Question: How to do automatic mysql db backup using mysql workbench?

Is it possible?
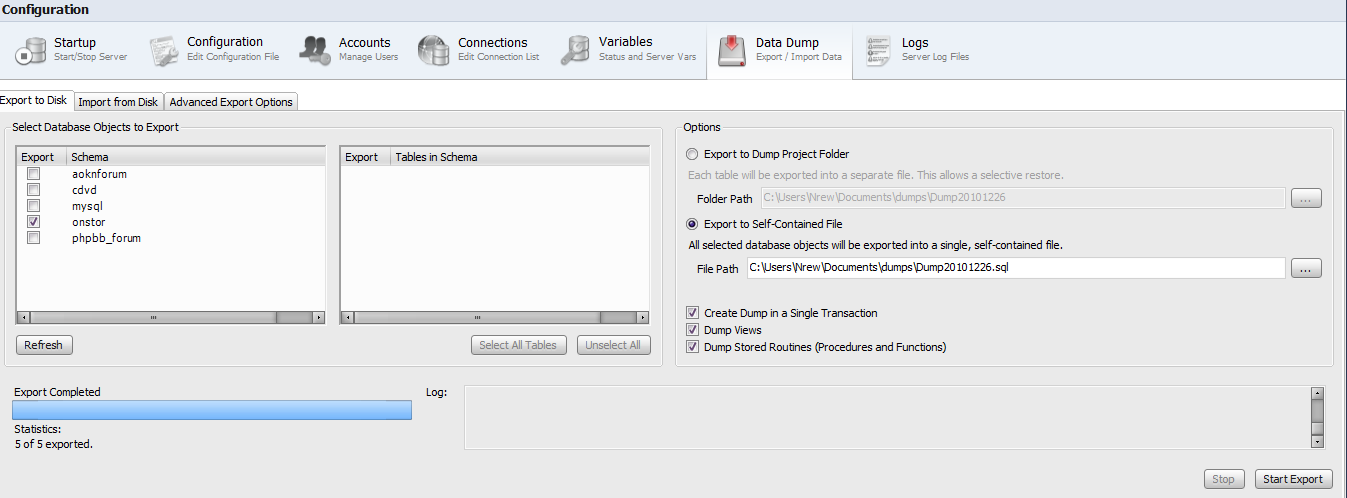
Answer: If you have a webserver with PHP I'd suggest <URL>
It supports:
- - - - -